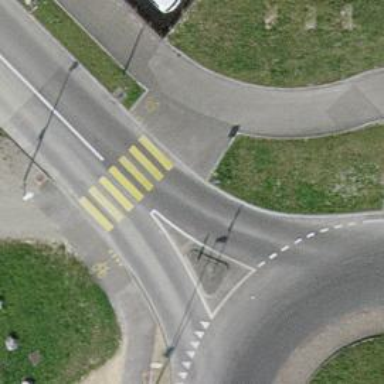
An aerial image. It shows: Tertiary road with sidewalk.